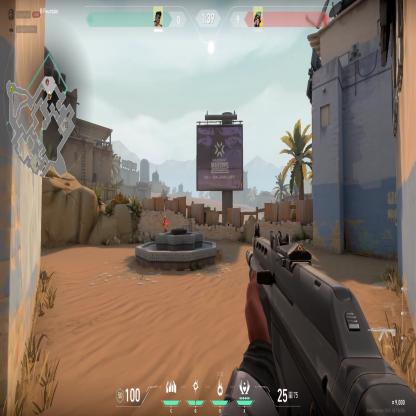
Label: enemy